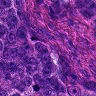
Metastatic tissue present: yes